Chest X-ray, PA view. Patient: 69 years old, sex M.
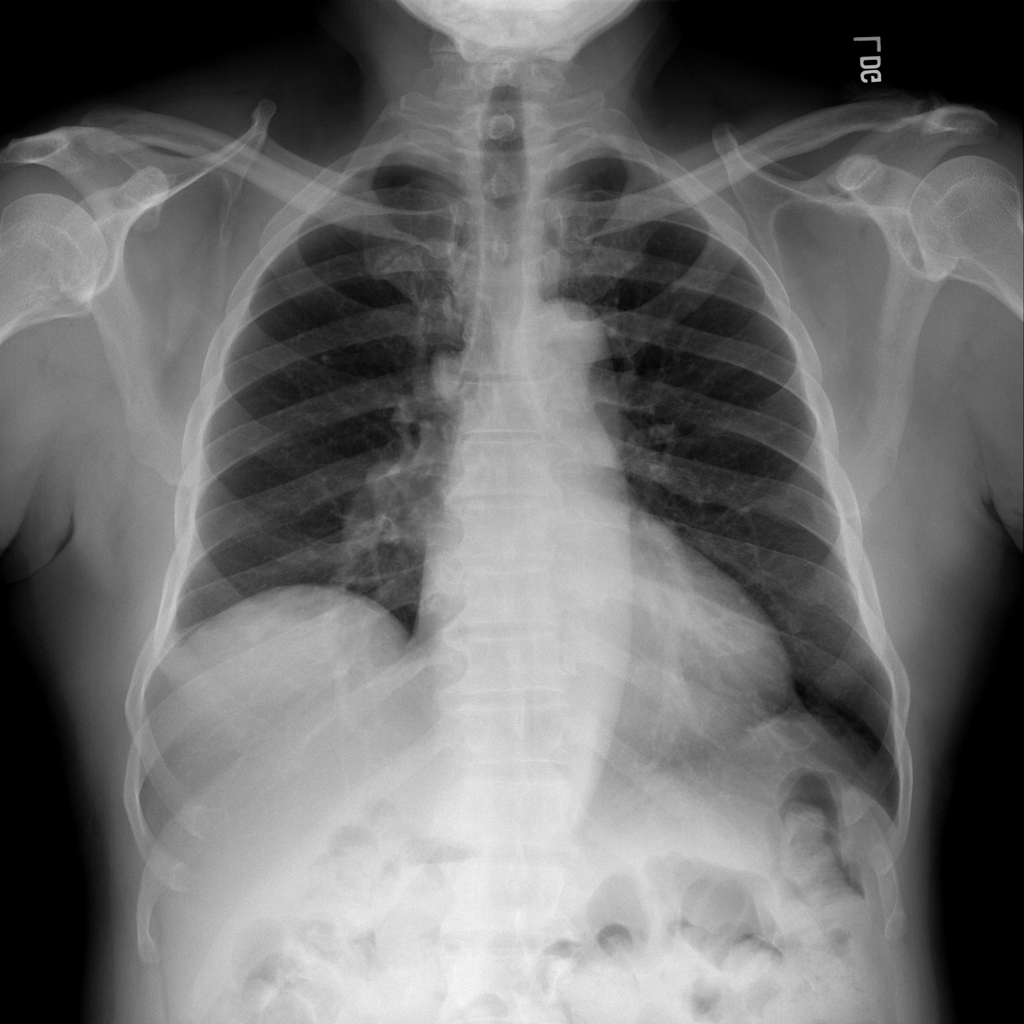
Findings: No Finding